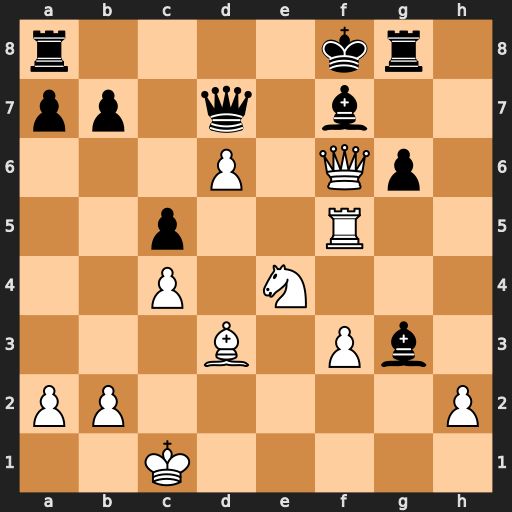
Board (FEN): r4kr1/pp1q1b2/3P1Qp1/2p2R2/2P1N3/3B1Pb1/PP5P/2K5
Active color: w
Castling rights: -
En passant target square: -
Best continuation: Nxc5 Qe8 Ne6+ Qxe6 Qxe6